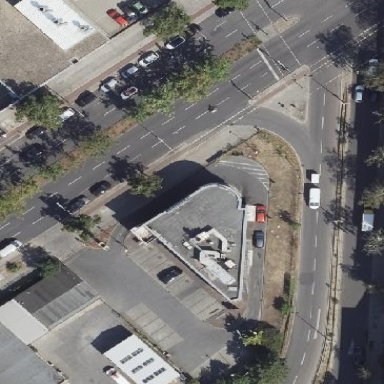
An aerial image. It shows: Street-side parking area.